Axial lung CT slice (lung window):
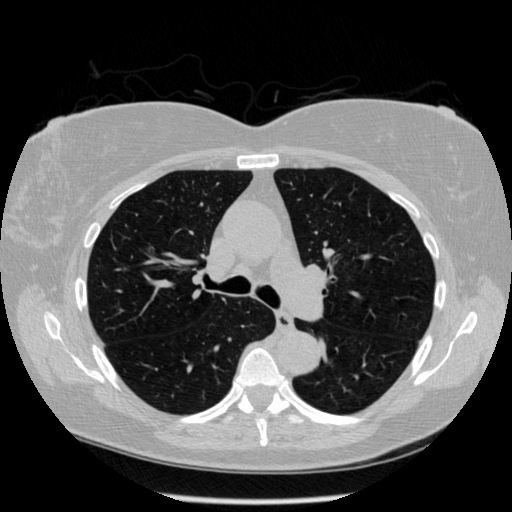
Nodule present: no